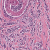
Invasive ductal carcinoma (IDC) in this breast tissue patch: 1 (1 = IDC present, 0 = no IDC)